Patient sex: M
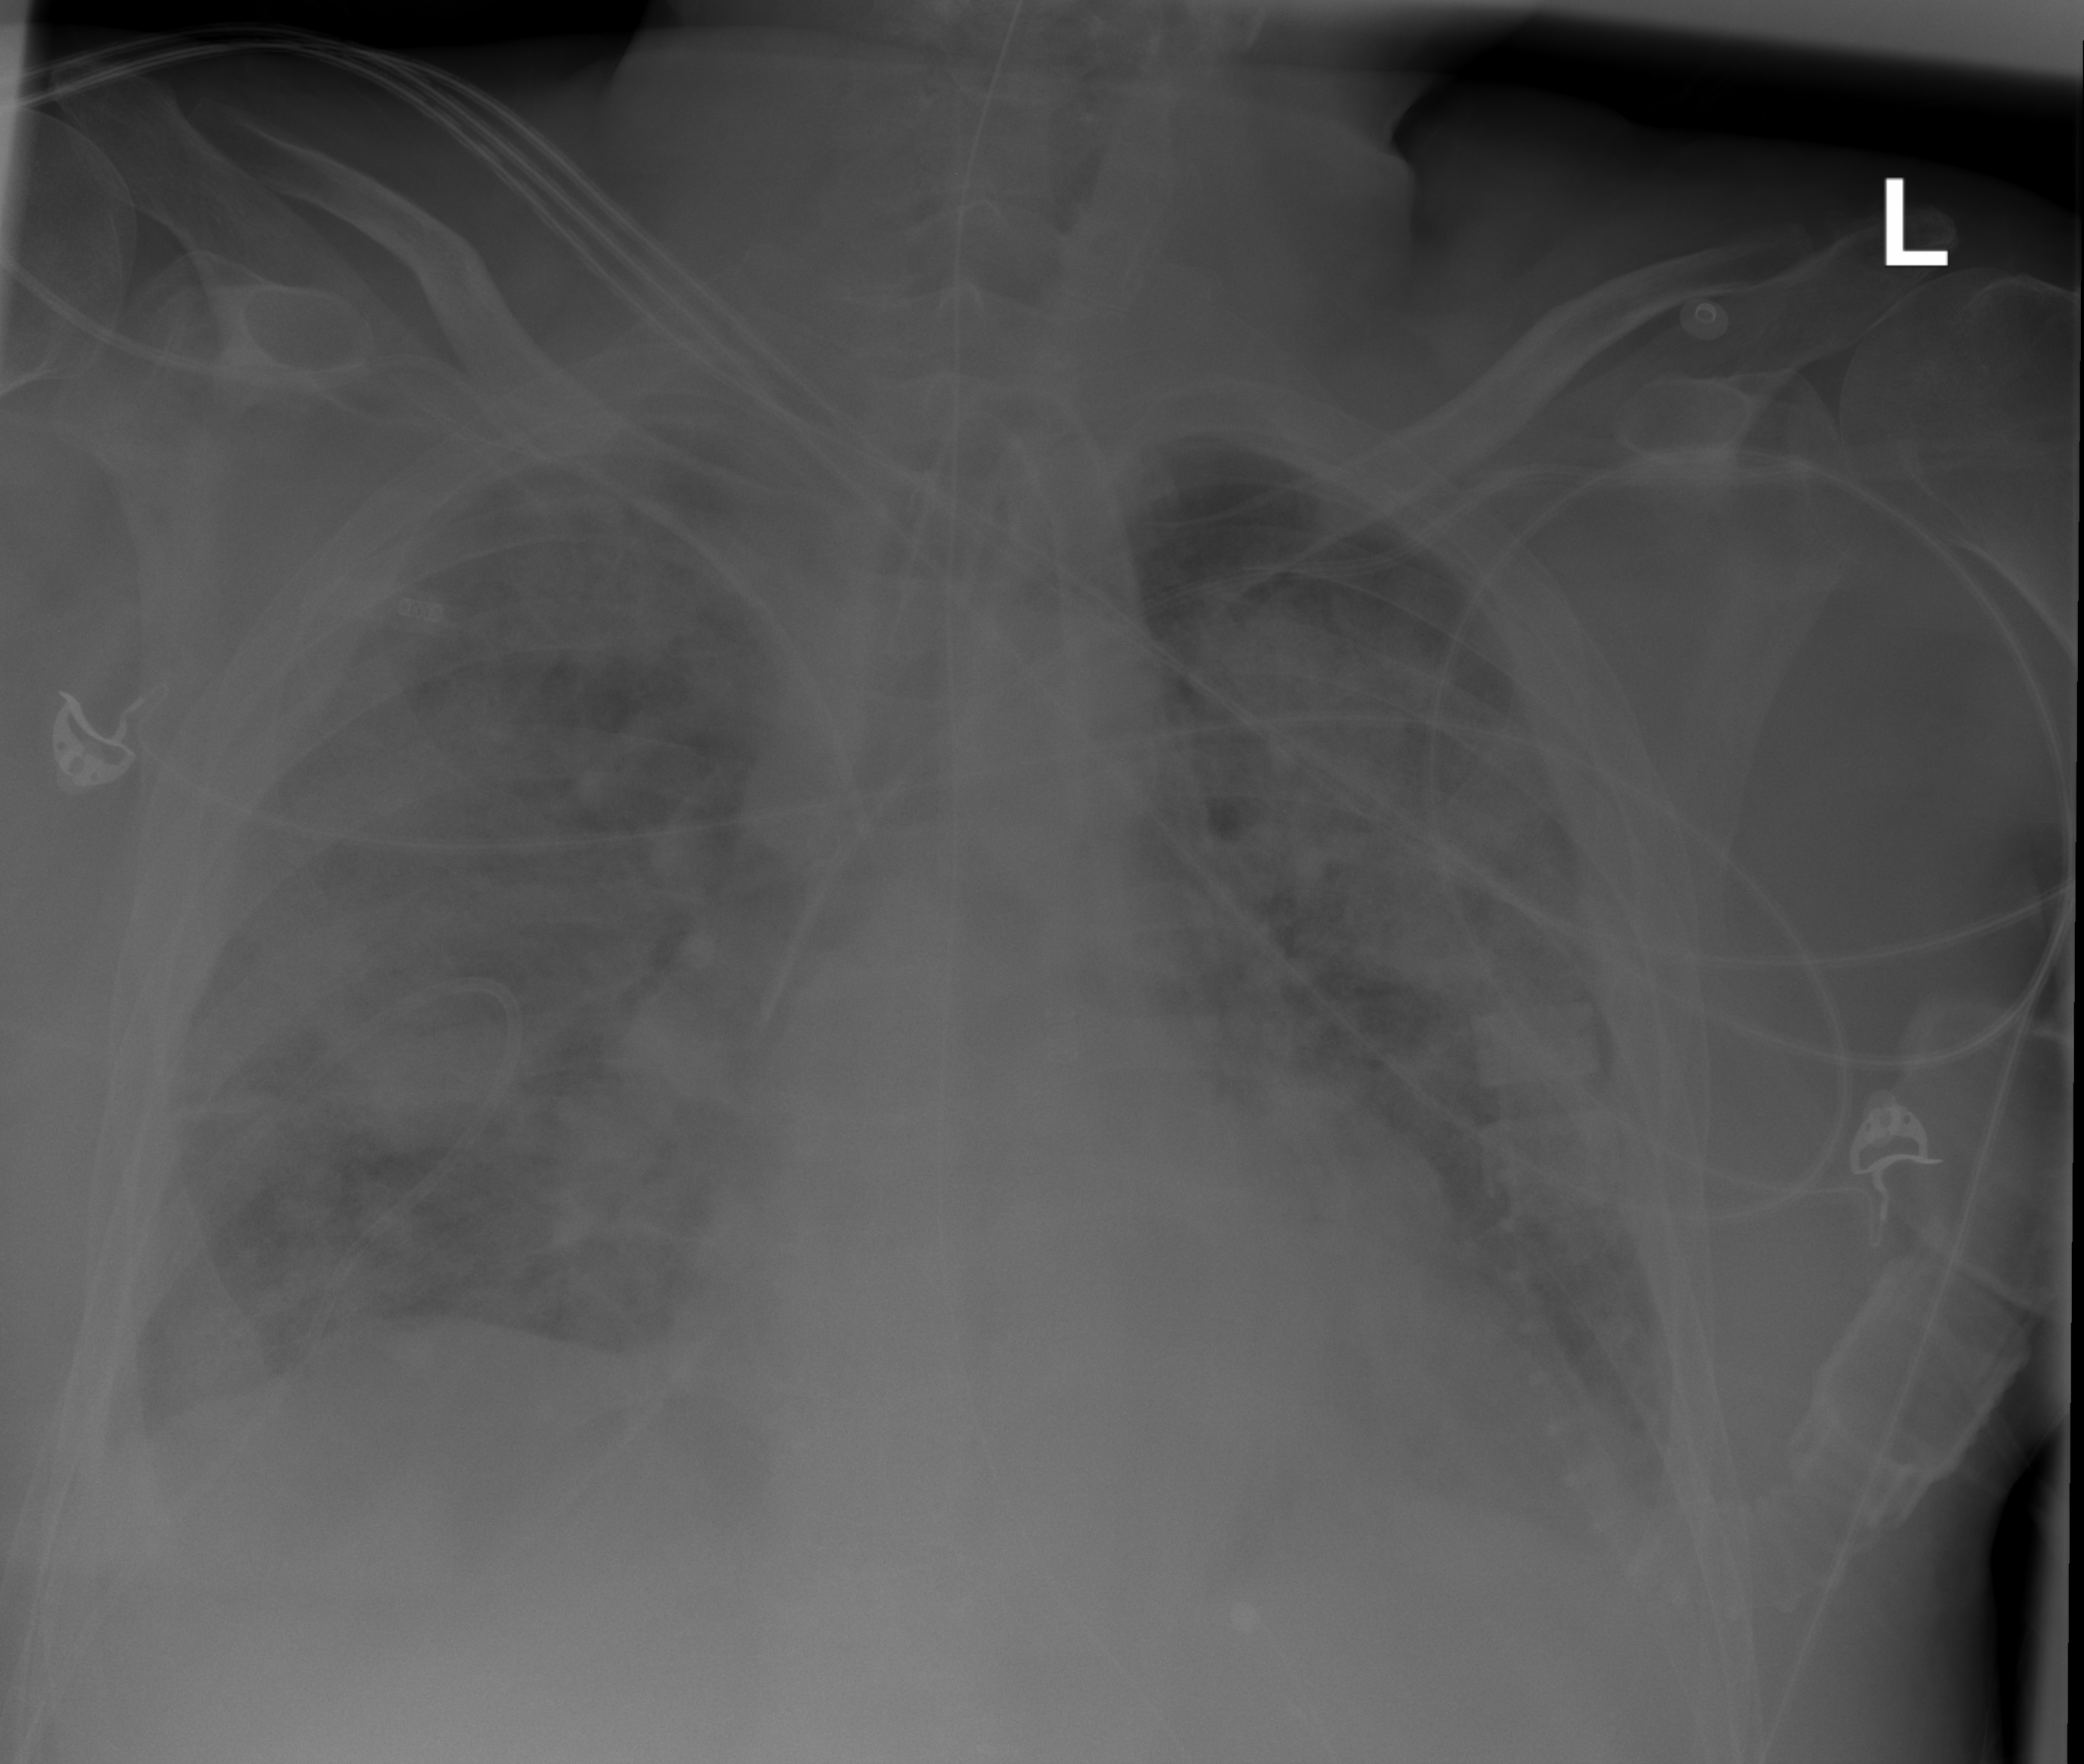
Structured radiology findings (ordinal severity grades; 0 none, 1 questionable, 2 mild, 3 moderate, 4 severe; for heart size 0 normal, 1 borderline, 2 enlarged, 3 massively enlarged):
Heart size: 2
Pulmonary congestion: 0
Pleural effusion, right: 2
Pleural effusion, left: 2
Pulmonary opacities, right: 4
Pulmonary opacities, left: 4
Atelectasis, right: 3
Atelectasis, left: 3